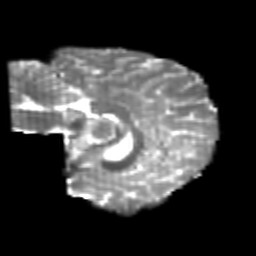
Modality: T2w
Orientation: sagittal
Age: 20
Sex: female
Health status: healthy
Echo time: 0.074 s